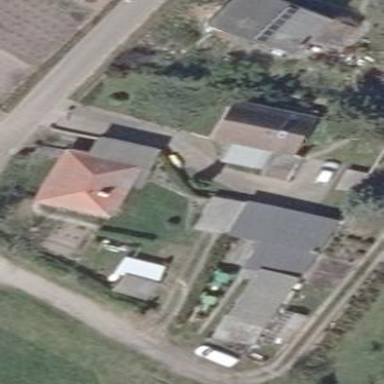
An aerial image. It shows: Group of garages.